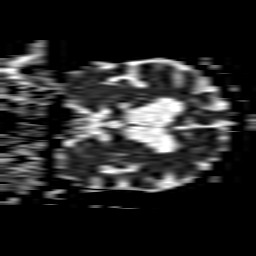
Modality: ADC
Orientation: coronal
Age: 82
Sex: male
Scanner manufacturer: philips
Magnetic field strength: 1.5 T
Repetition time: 3.781 s
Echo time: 0.07078 s